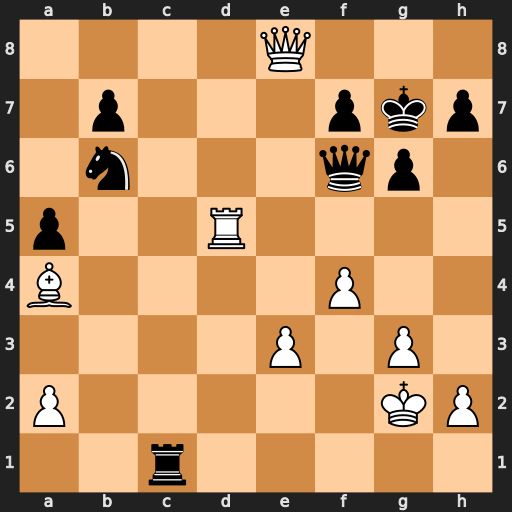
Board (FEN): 4Q3/1p3pkp/1n3qp1/p2R4/B4P2/4P1P1/P5KP/2r5
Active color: w
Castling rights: -
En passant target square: -
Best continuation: Rd8 Qxd8 Qxd8